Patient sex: M
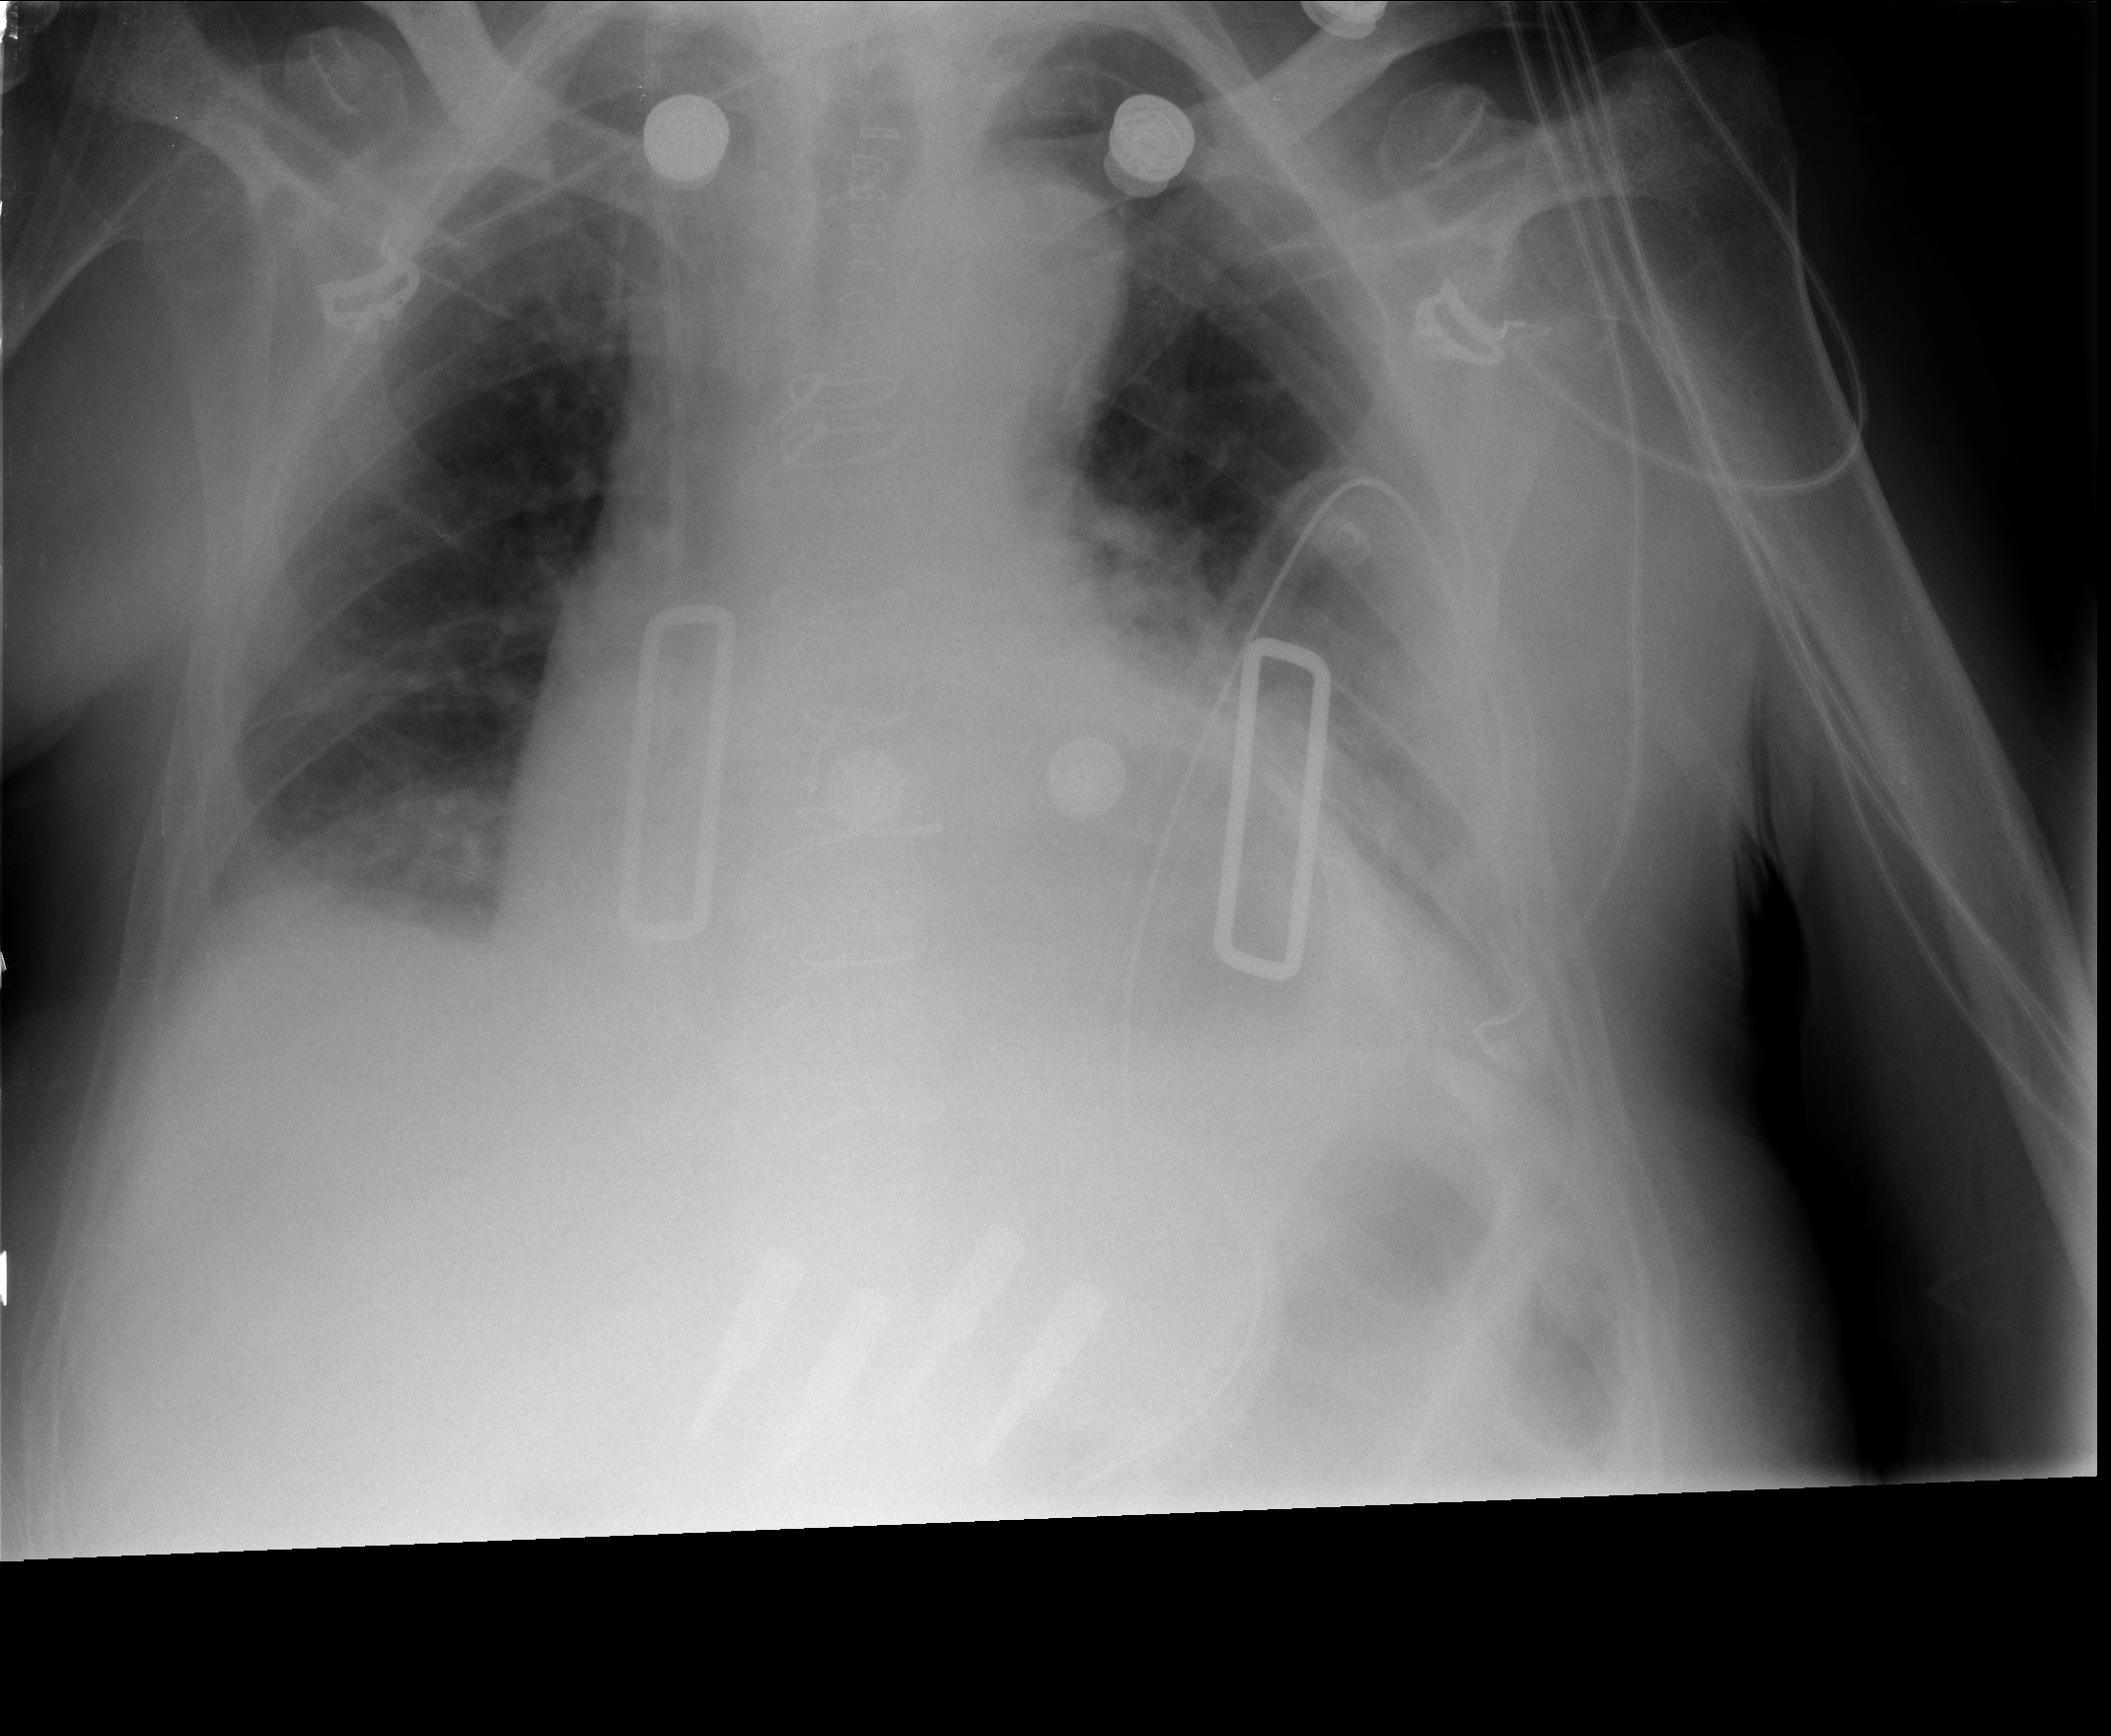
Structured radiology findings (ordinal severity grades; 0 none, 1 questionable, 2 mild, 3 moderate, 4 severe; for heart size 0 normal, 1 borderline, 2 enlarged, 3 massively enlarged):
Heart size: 2
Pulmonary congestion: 2
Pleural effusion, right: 2
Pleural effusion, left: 2
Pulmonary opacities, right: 0
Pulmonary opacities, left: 1
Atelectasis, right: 2
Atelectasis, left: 2